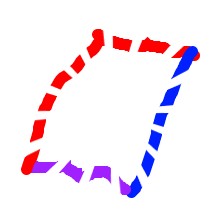
Shape: parallelogram